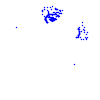
Particle: kaon